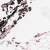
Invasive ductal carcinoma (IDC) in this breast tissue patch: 0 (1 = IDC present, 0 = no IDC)